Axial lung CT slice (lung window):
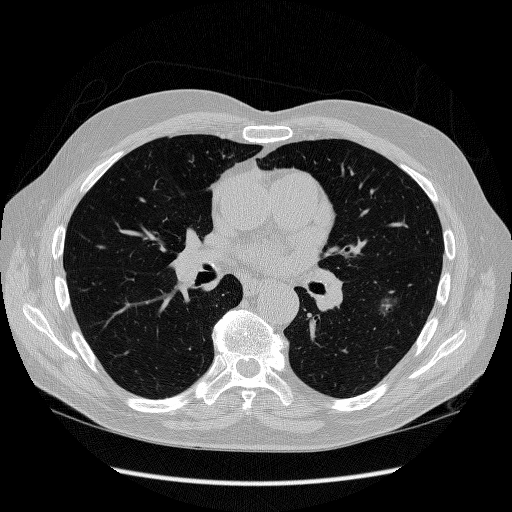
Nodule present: yes
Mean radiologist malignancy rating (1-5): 3.5